Question: I have a site with 4 columns.
I would like to make it responsive but instead of displaying the columns at the bottom like Bootstrap's default method, I would like columns to be full width of the device and slide between them.
Here is a schema:

And what I did so far:
<URL>
'''
@media (max-width: 979px) {
.container {
max-width: none !important;
}
.column1 {
width: 100%;
}
'''
}
Is it possible to make a column full width using device width and not container width?
Do I have to use javascript?
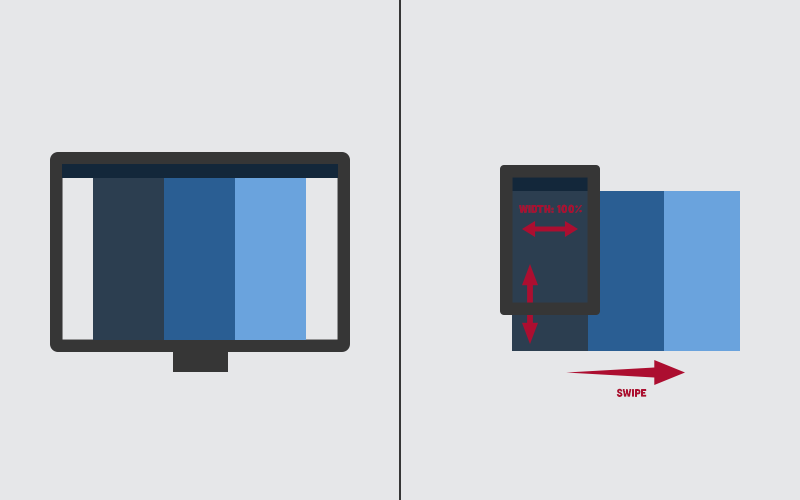
Answer: If you don't mind using javascript, you can use <URL>
The html structure goes like so:
'''
<div id='slider' class='swipe'>
<div class='swipe-wrap'>
<div></div>
<div></div>
<div></div>
</div>
</div>
'''
The CSS looks like this:
'''
.swipe {
overflow: hidden;
visibility: hidden;
position: relative;
}
.swipe-wrap {
overflow: hidden;
position: relative;
}
.swipe-wrap > div {
float:left;
width:100%;
position: relative;
}
'''
And the Javascript looks like this:
'''
window.onload = function() {
window.mySwipe = Swipe(document.getElementById('slider'));
}
'''
Don't forget to include the javascript file:
<URL>
Here's a <URL>
Providing you only want this to apply to mobile devices, here's the mobile specific code:
The HTML would change to this:
'''
<div id='slider'>
<div>
<div></div>
<div></div>
<div></div>
</div>
</div>
'''
And the JavaScript would change to this:
'''
window.onload = function() {
if ( /Android|webOS|iPhone|iPad|iPod|BlackBerry|IEMobile|Opera Mini/i.test(navigator.userAgent) ) {
var slider = document.getElementById('slider');
if (slider.classList) {
slider.classList.add('swipe');
slider.getElementsByTagName('div')[0].classList.add('swipe-wrap');
} else {
slider.className += 'swipe';
slider.getElementsByTagName('div')[0].className += 'swipe-wrap';
}
window.mySwipe = Swipe(document.getElementById('slider'));
}
}
'''
Here's another <URL>